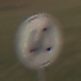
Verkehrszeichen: EndeGeschwindigkeit40
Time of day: MorningAfternoon
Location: Outdoor (Nature)
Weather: Clear
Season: Winter
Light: Natural